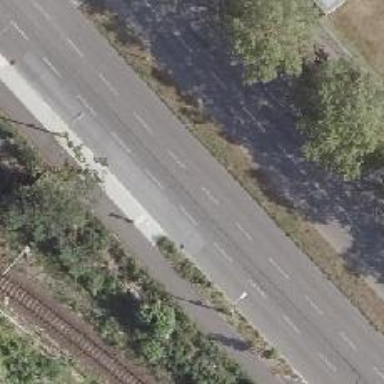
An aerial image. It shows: Primary highway with dual carriageway. There is asphalt cycle track along the right side of the road.